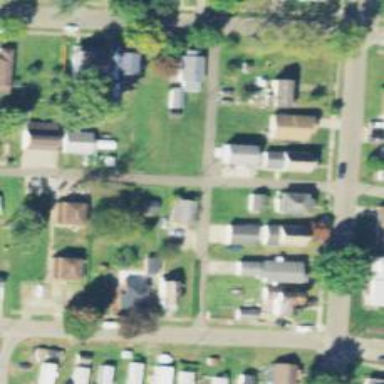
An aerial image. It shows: Alley classified as service road.